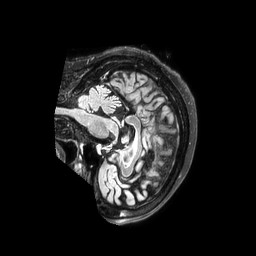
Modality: FLAIR
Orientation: sagittal
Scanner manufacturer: philips
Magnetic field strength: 3 T
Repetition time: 4.8 s
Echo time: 0.34 s